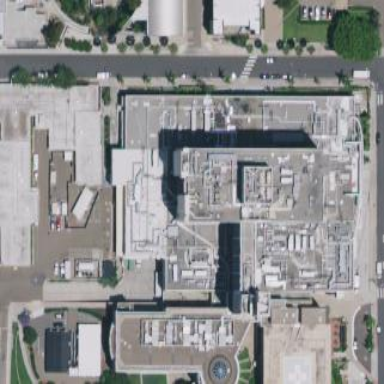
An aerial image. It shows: Hospital building.